Interaction volume radius: 5 \u00c5
Interaction volume height: 10 \u00c5
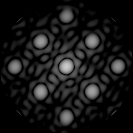
Disorder parameter: 0.09002